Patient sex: M
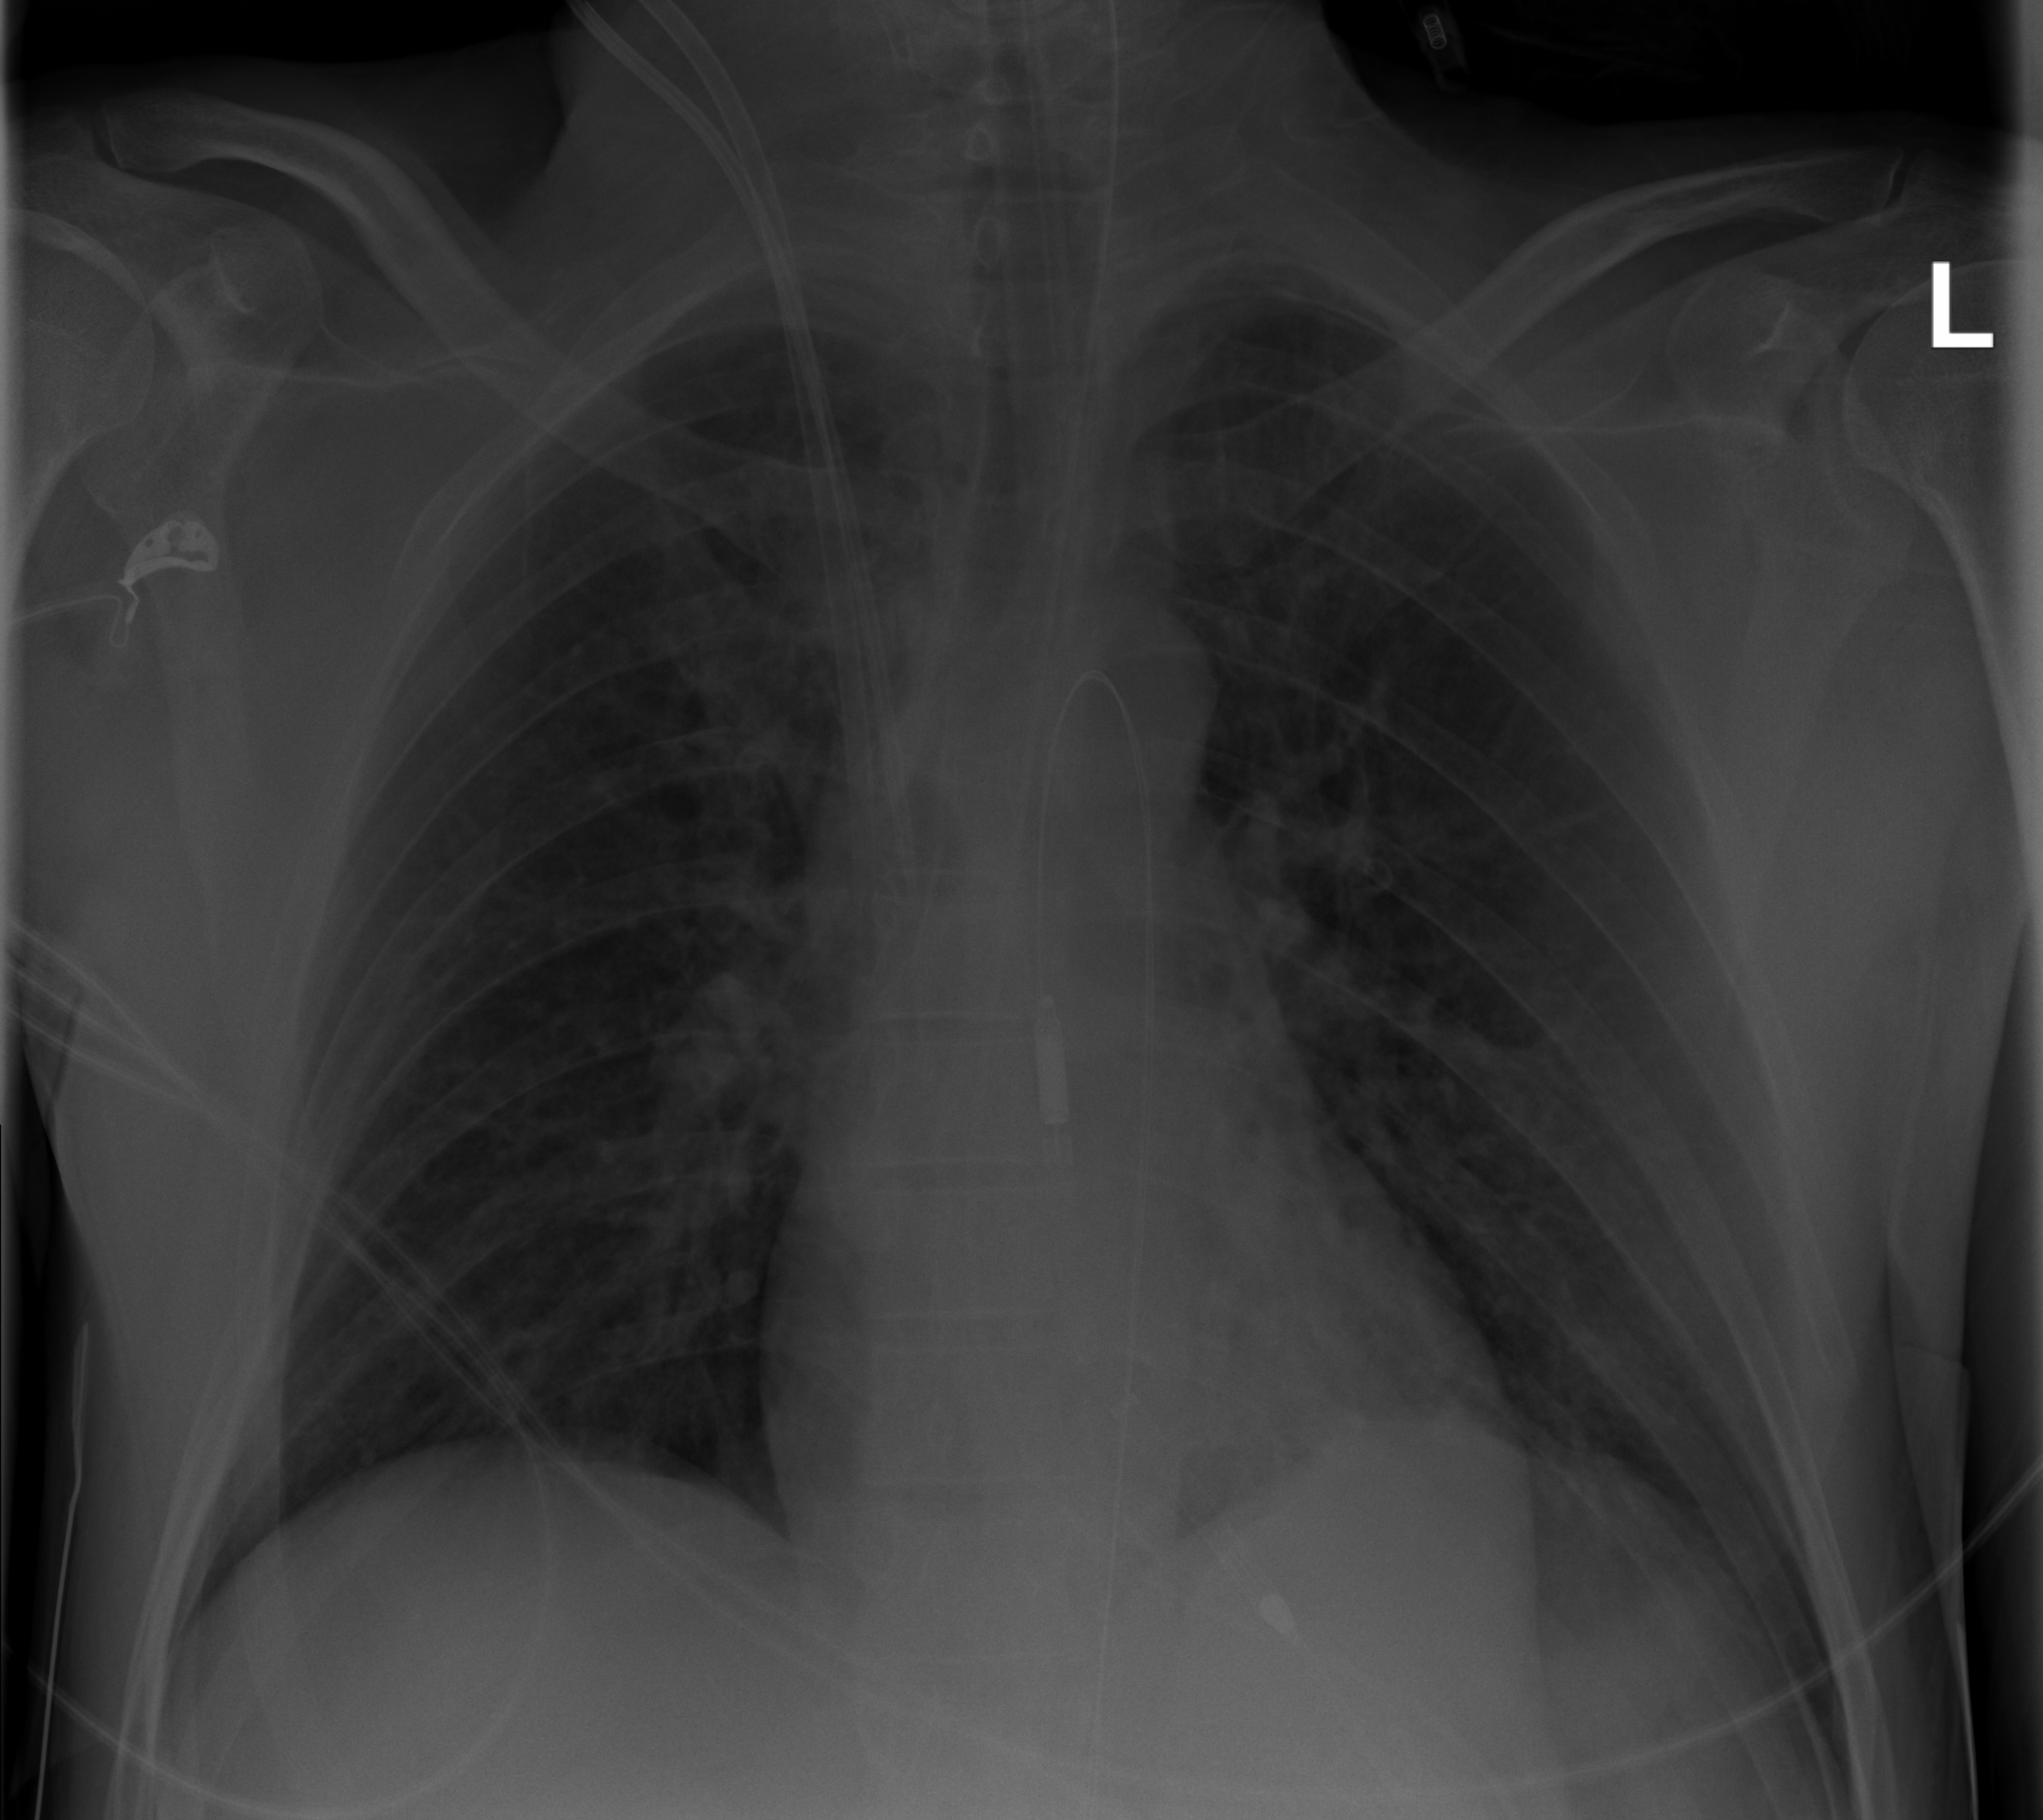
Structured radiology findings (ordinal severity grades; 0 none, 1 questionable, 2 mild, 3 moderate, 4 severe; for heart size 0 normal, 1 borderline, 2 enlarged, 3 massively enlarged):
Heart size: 0
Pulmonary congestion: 0
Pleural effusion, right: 0
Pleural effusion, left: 0
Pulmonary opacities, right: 0
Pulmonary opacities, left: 0
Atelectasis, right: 0
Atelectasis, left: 0